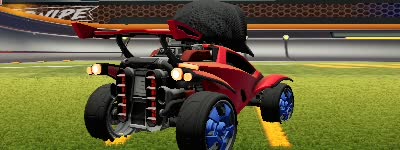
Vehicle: octane